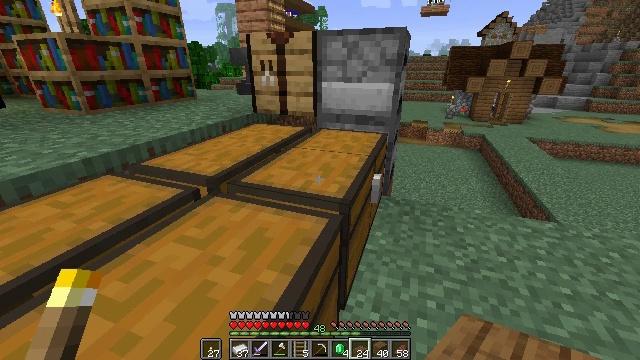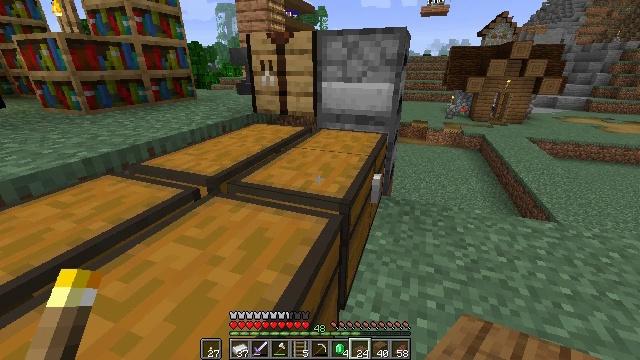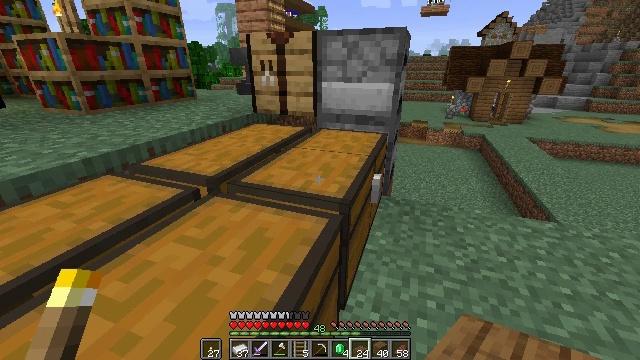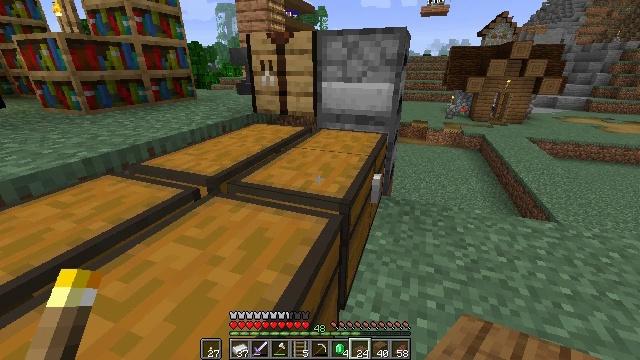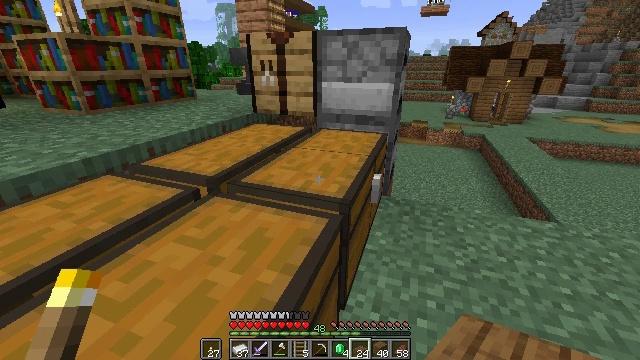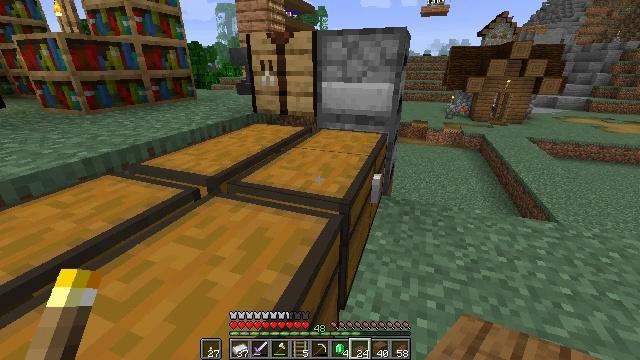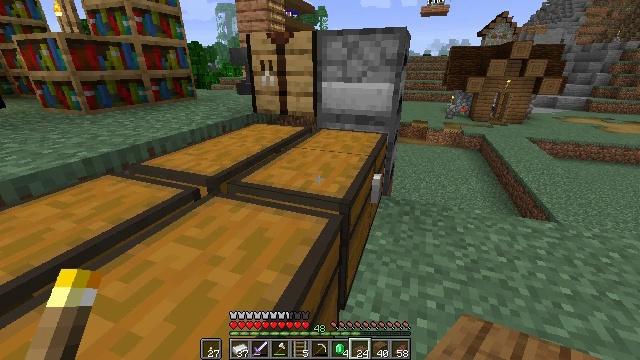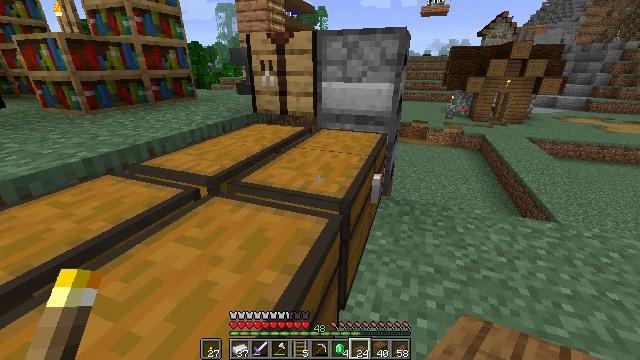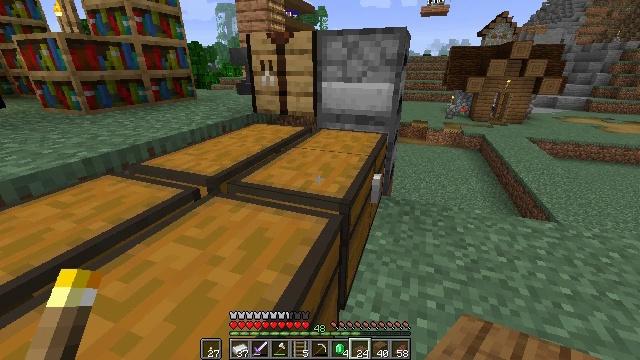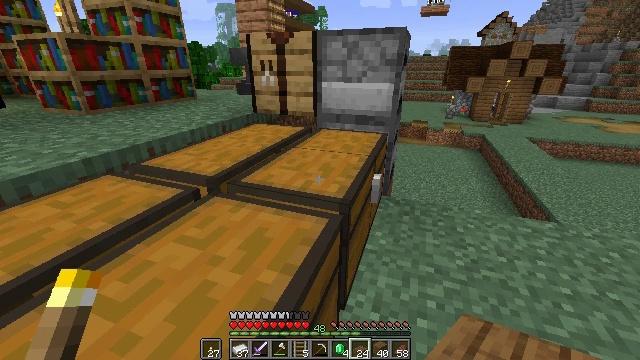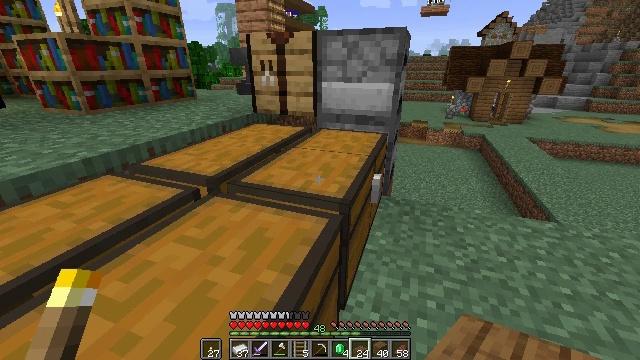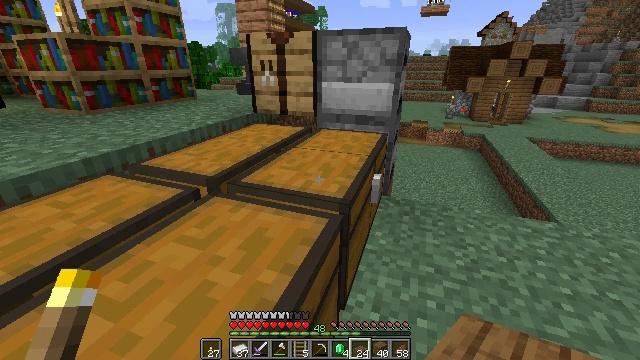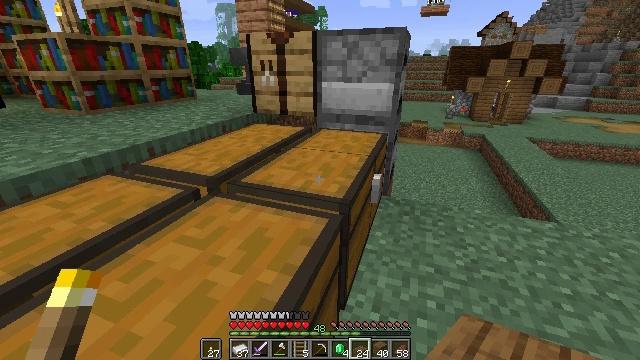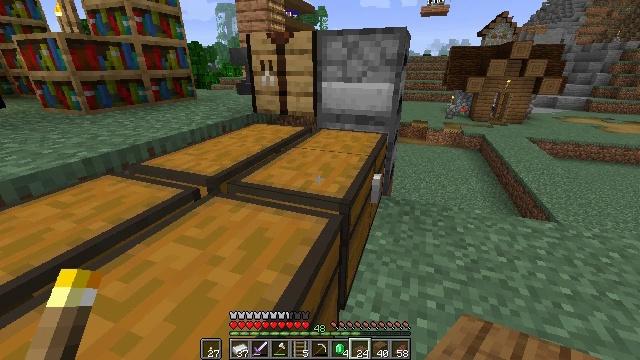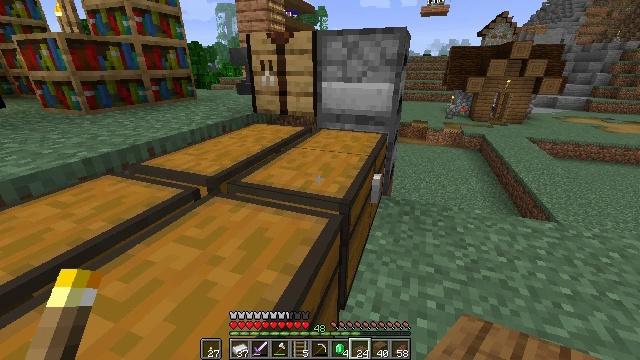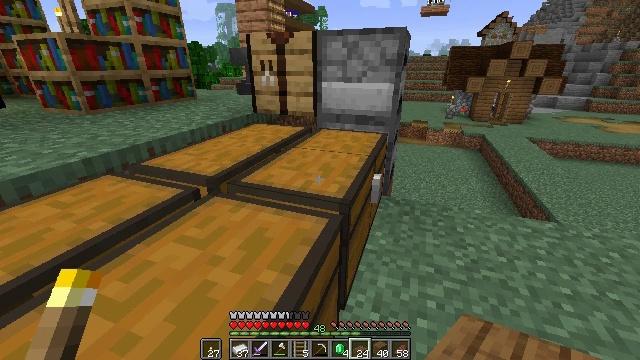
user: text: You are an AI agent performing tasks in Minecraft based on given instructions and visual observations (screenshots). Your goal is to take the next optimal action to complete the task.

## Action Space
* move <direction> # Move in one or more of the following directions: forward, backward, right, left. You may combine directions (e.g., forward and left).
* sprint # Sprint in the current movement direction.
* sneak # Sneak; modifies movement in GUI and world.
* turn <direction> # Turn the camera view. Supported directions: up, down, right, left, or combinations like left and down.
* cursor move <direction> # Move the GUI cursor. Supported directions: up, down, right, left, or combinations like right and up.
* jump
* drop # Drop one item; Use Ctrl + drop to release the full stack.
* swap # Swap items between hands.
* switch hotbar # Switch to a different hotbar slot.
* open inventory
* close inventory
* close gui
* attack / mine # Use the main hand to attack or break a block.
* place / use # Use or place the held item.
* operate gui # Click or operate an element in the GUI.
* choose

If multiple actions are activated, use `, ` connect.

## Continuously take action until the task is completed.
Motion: motion action
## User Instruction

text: Remove a spruce slab from the inventory.
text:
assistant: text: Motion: no_op
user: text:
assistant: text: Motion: no_op
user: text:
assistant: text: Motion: no_op
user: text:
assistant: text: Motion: no_op
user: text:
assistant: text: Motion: no_op
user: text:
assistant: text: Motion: no_op
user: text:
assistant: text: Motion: no_op
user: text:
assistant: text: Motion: no_op
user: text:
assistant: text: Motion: no_op
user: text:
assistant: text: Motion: no_op
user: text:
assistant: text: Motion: no_op
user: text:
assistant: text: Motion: no_op
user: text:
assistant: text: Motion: no_op
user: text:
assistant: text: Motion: no_op
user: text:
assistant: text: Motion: no_op
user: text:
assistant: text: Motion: no_op
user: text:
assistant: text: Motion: no_op
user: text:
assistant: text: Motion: no_op
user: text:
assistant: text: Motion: no_op
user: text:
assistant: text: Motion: no_op
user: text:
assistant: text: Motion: no_op
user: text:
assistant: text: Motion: no_op
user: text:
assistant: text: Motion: no_op
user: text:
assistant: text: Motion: no_op
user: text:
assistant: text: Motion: no_op
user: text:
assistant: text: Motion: no_op
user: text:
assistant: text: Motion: no_op
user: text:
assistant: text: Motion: no_op
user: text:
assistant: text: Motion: no_op
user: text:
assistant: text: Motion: no_op